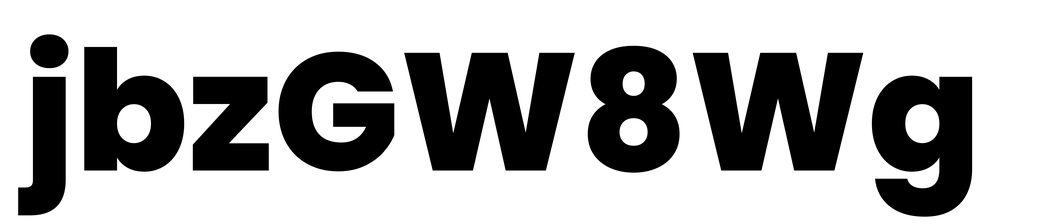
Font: Poppins-ExtraBold